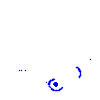
Particle: electron